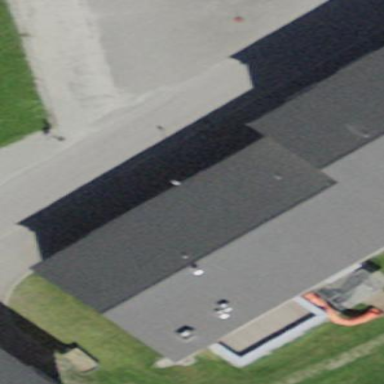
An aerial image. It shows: Tan building with gabled roof oriented along its length.